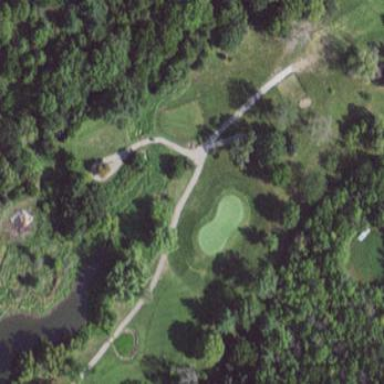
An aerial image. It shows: Golf fairway surrounded by grass.